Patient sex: F
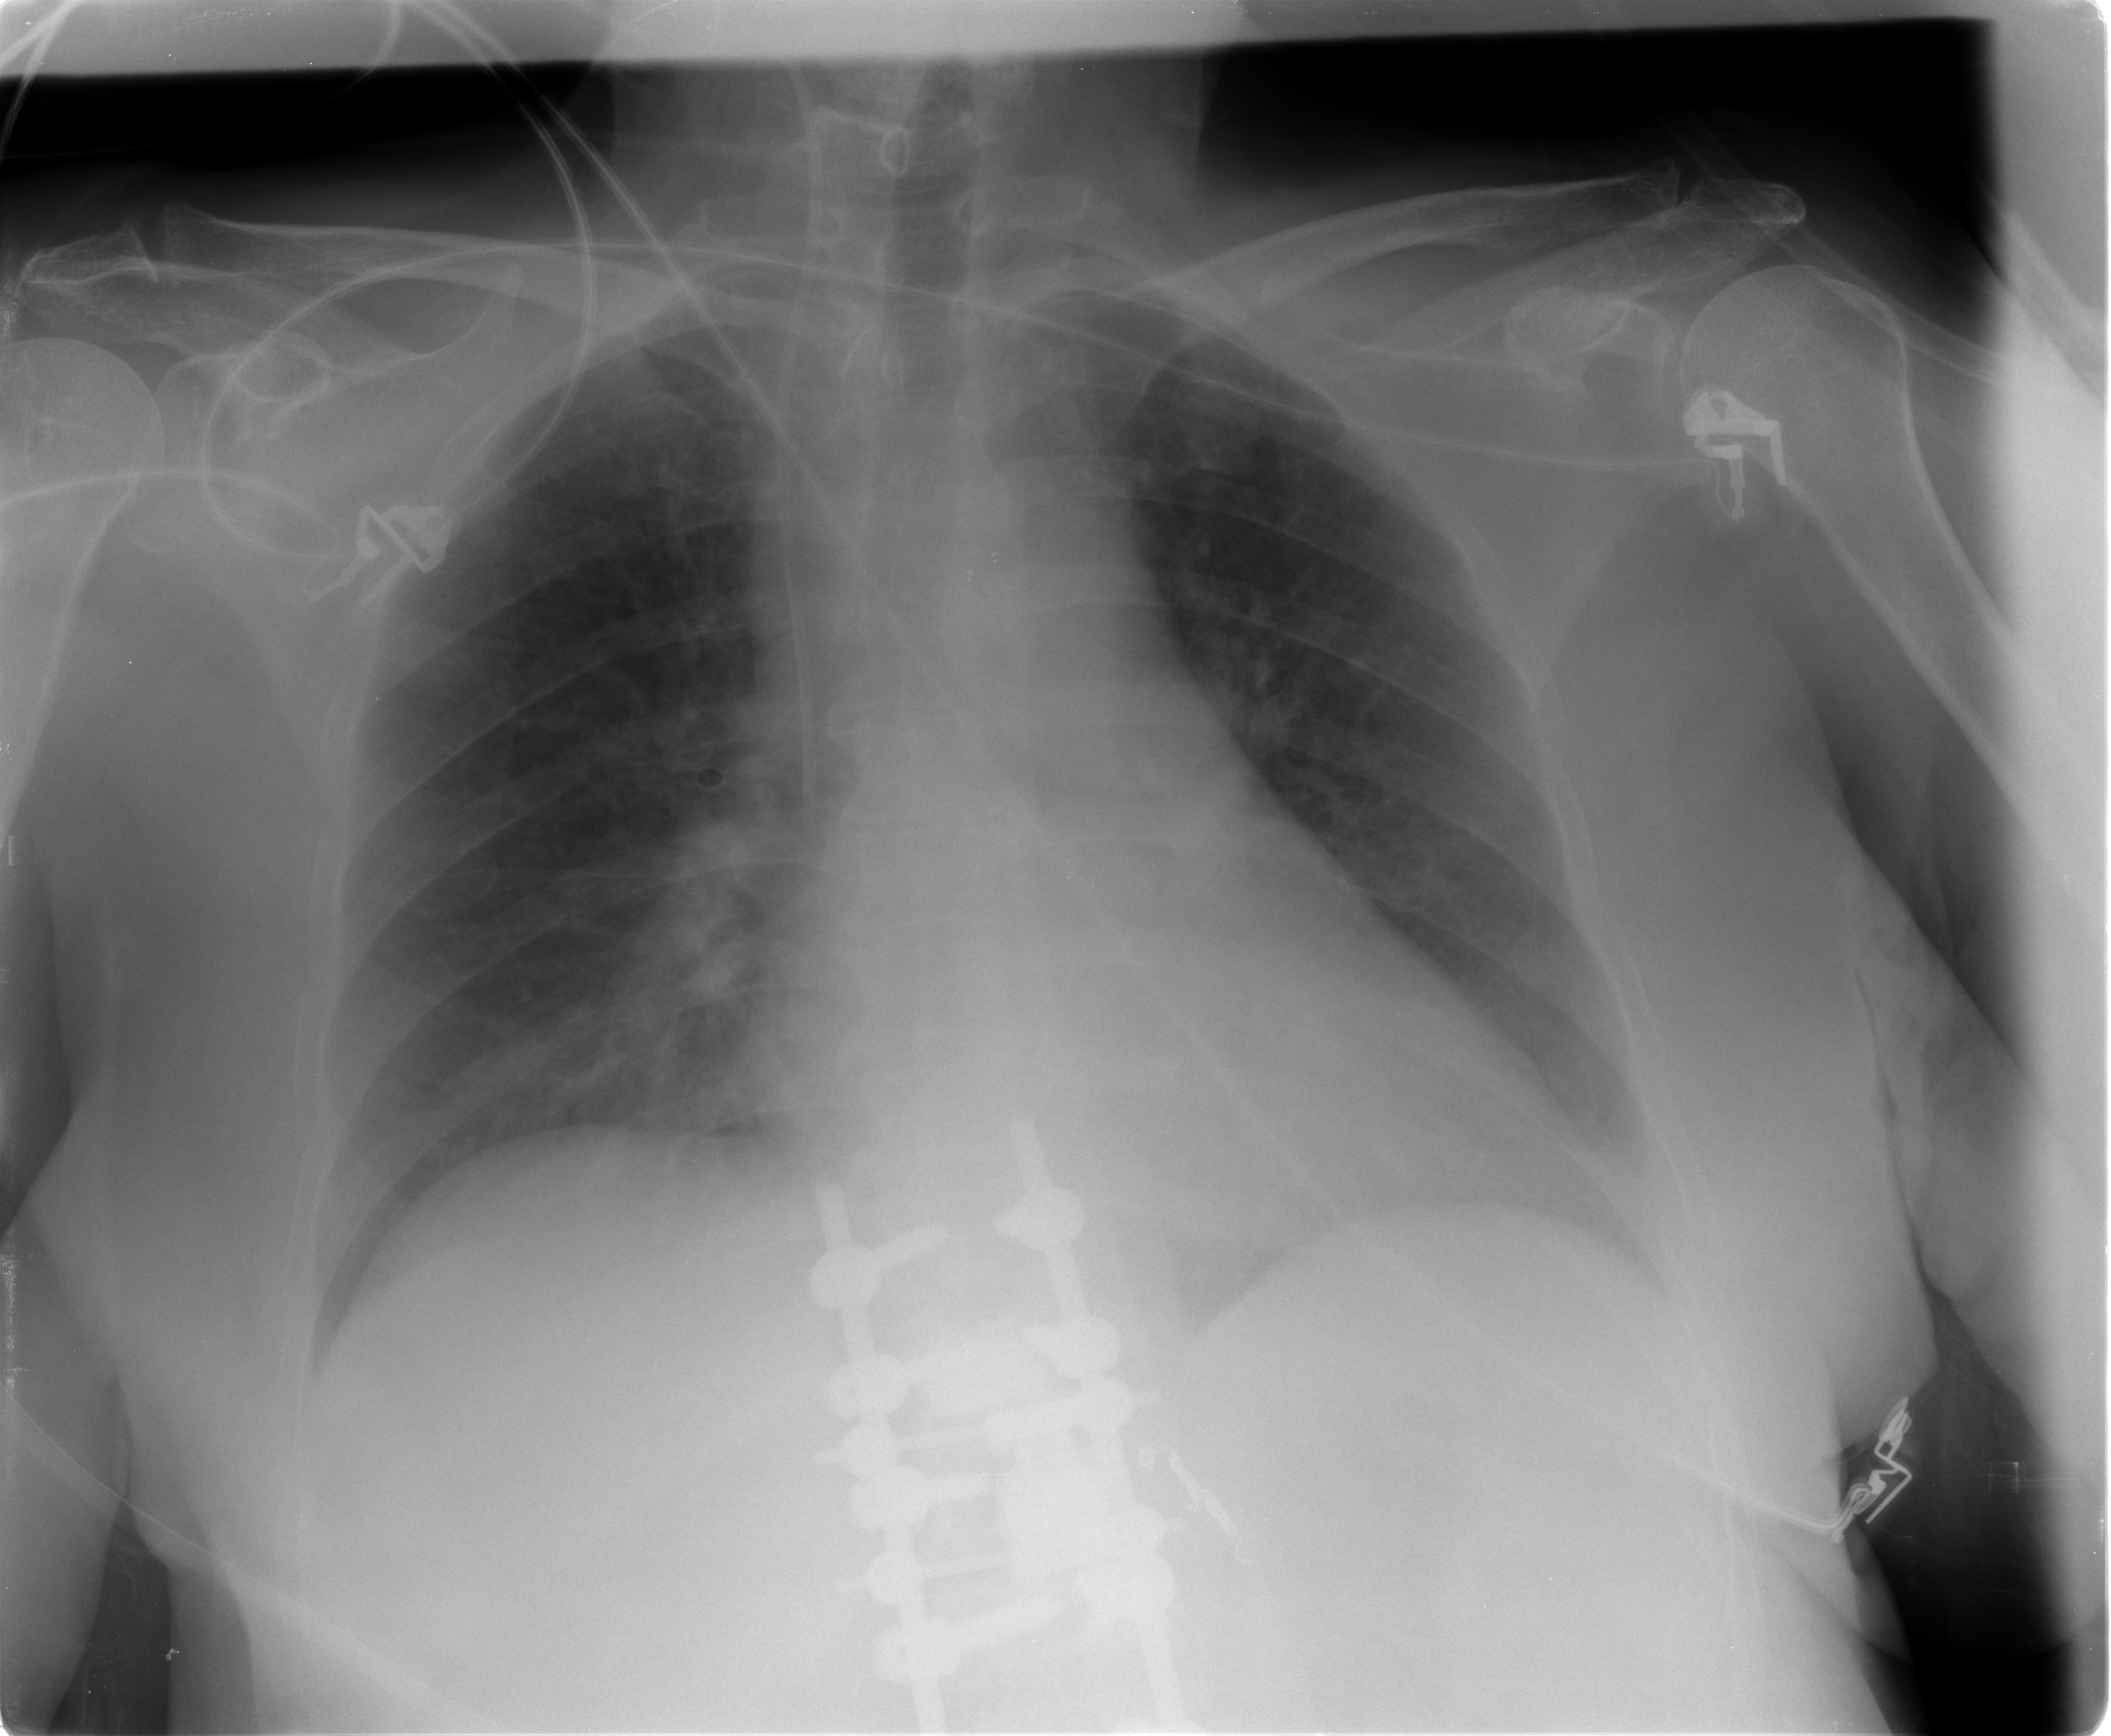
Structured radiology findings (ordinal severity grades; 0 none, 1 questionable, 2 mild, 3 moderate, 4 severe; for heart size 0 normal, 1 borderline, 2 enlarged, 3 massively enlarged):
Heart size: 0
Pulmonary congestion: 2
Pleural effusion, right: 0
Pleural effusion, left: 2
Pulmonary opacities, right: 2
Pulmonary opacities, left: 2
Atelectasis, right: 2
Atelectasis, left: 2